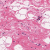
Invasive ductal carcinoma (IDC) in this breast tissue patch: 0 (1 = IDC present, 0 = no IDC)